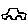
Label: car